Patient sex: F
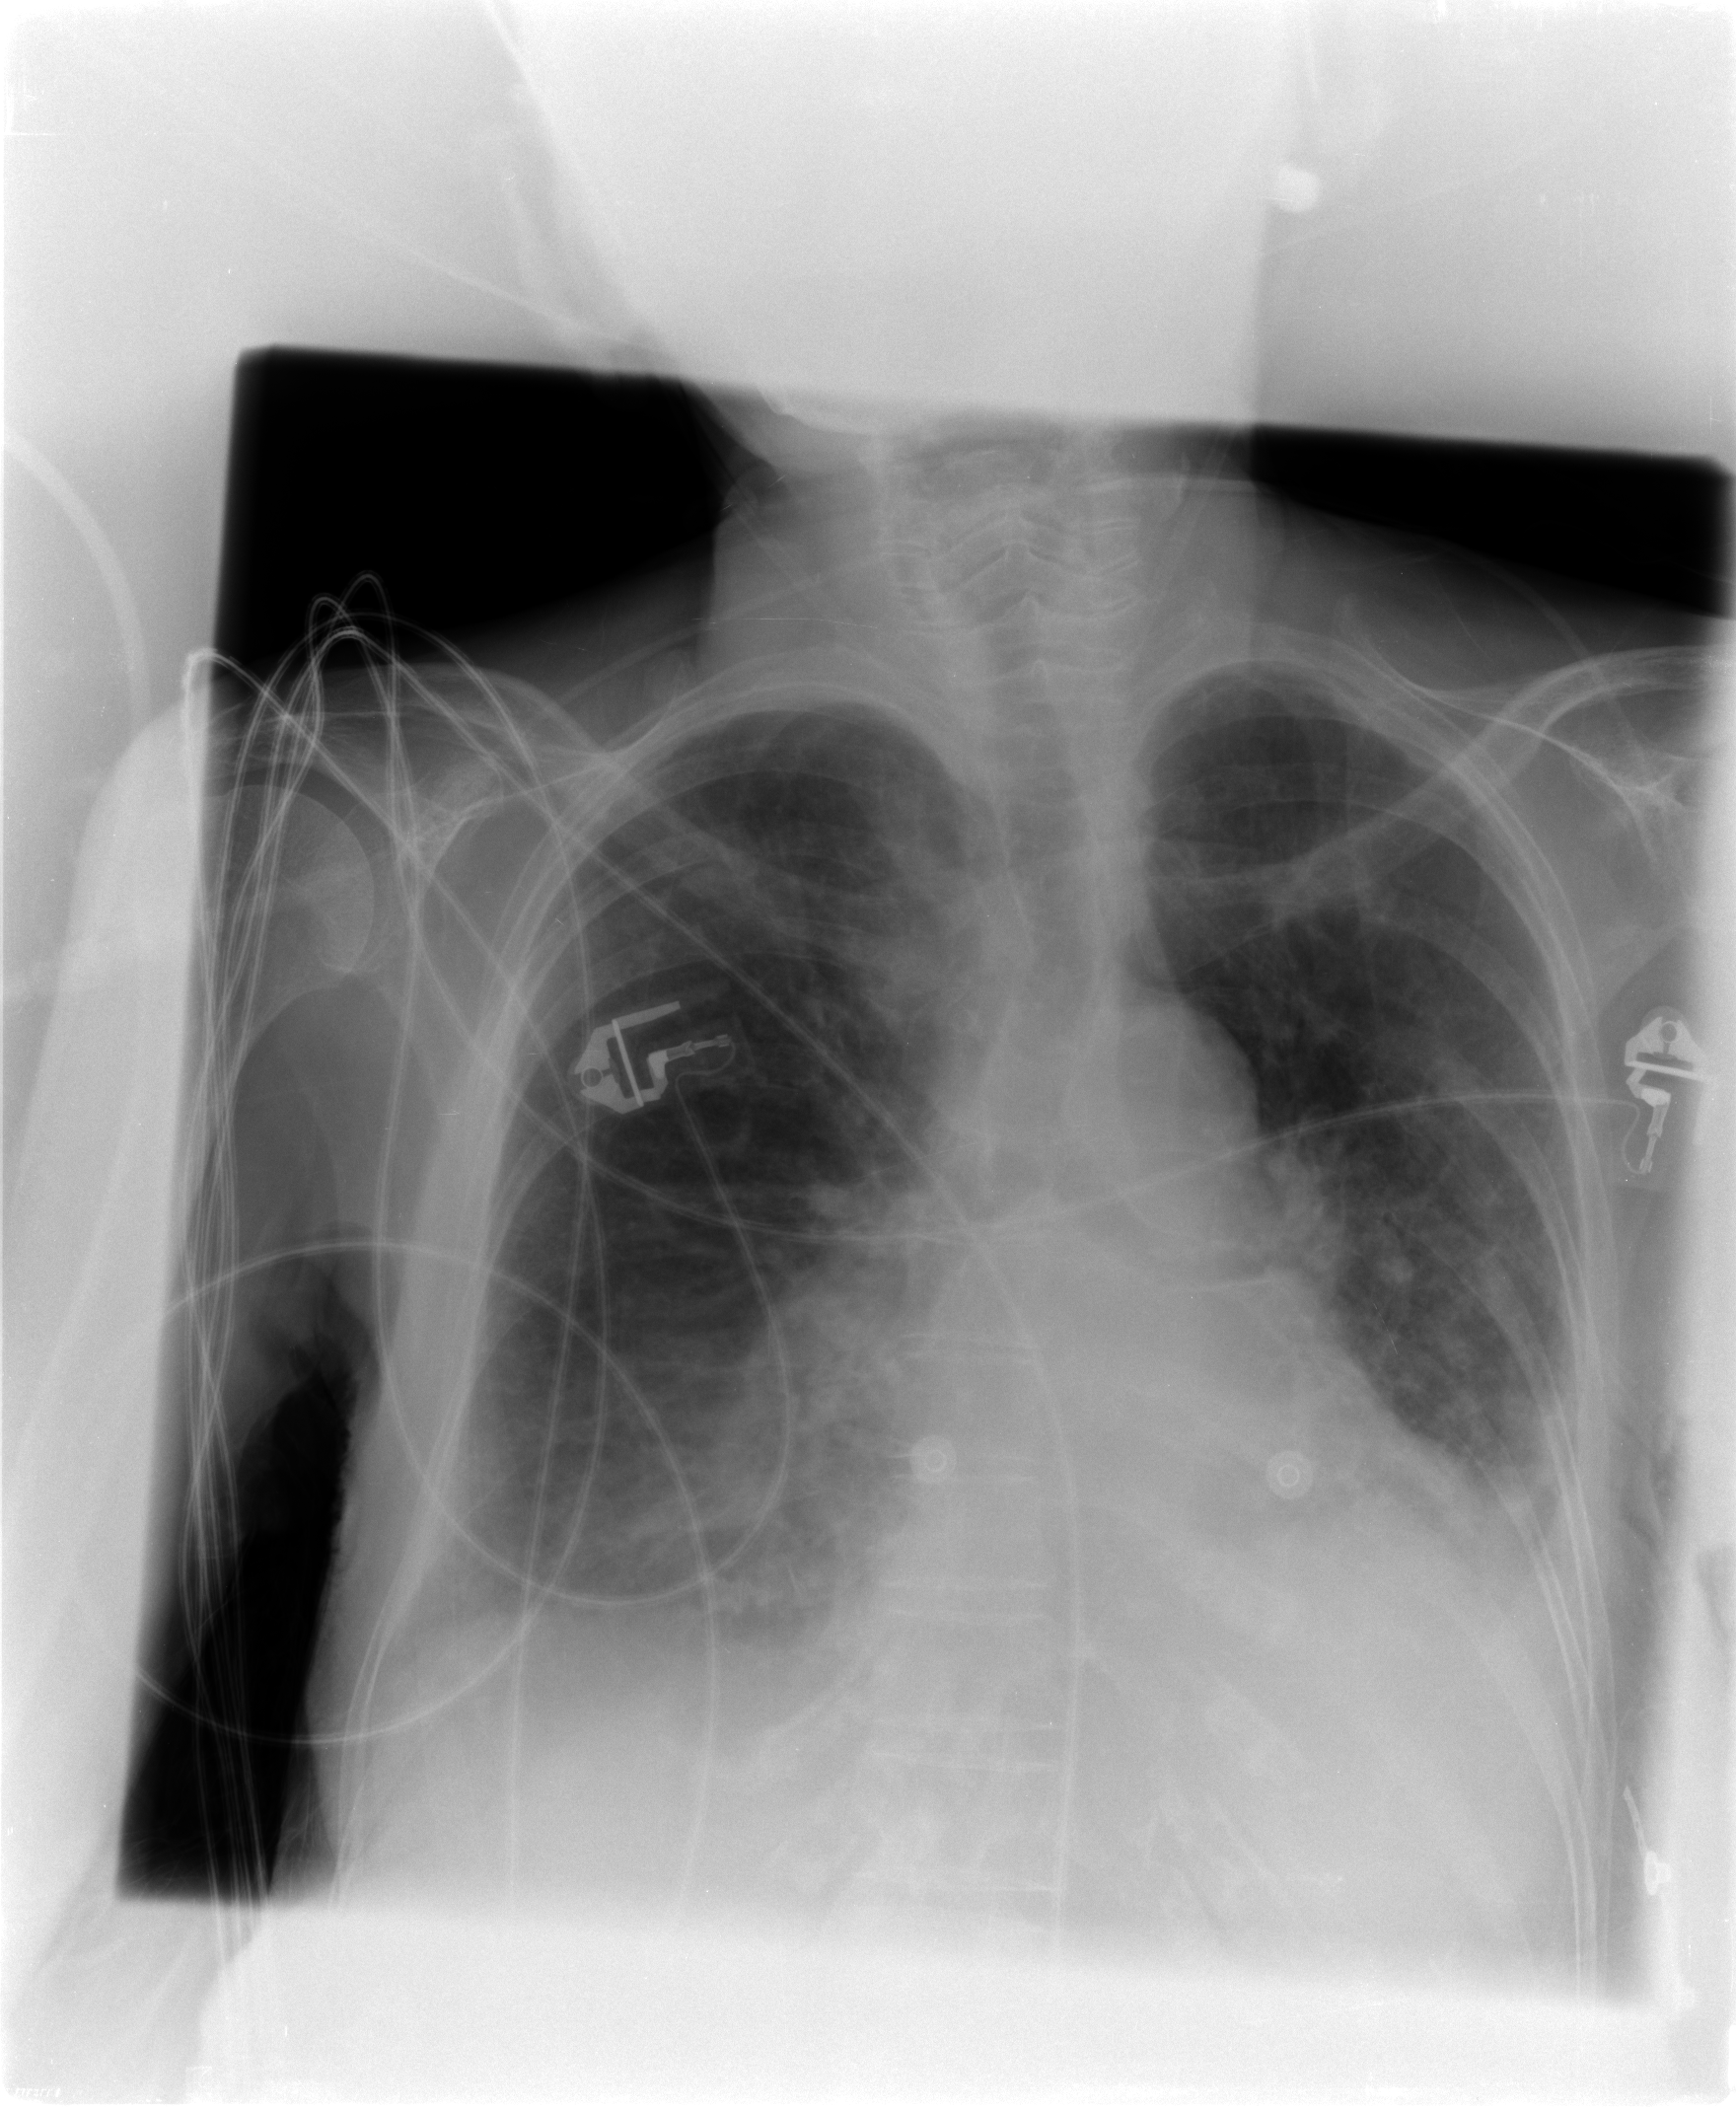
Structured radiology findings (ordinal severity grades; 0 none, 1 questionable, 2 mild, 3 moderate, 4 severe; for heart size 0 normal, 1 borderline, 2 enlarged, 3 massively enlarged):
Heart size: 2
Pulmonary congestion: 2
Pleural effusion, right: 2
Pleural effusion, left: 3
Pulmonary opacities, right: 3
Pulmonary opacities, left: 2
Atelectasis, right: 2
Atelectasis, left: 2